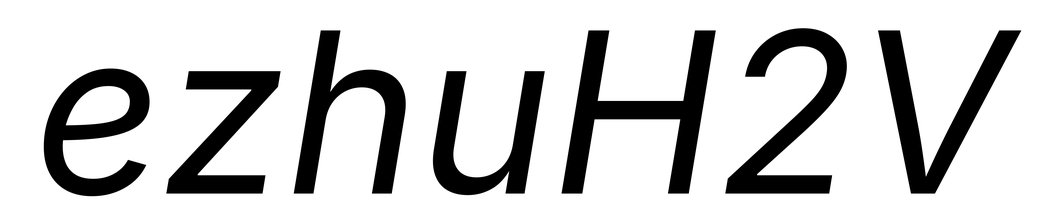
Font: Inter-Italic_Italic